Question: I am new to selenium and scraping data and trying to get all the data from the class name = rd-review in this below website, however the code returns none.
Is there any solution for it ?
'''
from bs4 import BeautifulSoup
from selenium import webdriver
import pandas as pd
op = webdriver.ChromeOptions()
op.add_argument('--ignore-certificate-errors')
op.add_argument('--incognito')
op.add_argument('--headless')
driver = webdriver.Chrome(executable_path='C:/Users/MS CM/chromedriver.exe',options=op)
driver.get('https://www.real.de/product/325971045/?id_unit=382673369576')
elem = driver.find_elements_by_class_name('rd-review__stars')
for e in elem:
print(e)
'''
Here is the picture of the data I want to crawl :

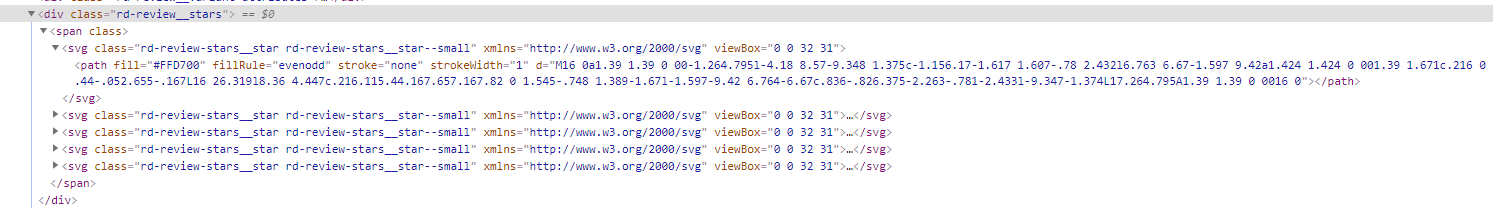
Answer: You don't need 'selenium' to get the review data. It's all there via API.
'''
import requests
reviews = "https://www.real.de/pdp-test/api/v1/325971045/product-reviews/?offset=0&limit=500"
data = requests.get(reviews).json()
print(f"Total reviews: {data['totalReviews']} | Average rating {data['averageRating']}")
for review in data['reviews']:
print(f"{review['title']} - {review['rating']}")
'''
Output:
'''
Total reviews: 284 | Average rating 4.3
Sehr schlecht - 1
Hervorragende Qualitat - 5
Preis und Qualitat uberzeugen - 5
Angeblich hochwertige Qualitat - 2
Schlafkomfort bestens - 5
Halt was es verspricht - 5
Bin begeistert - 5
Susse Traume - 5
Klasse! - 5
Nach 2 Minaten komplett durchgelegen - 1
Sehr schlechte Matratze - 1
Top Produkt - 5
Ausgezeichnet!!!!!! - 5
and so on...
'''